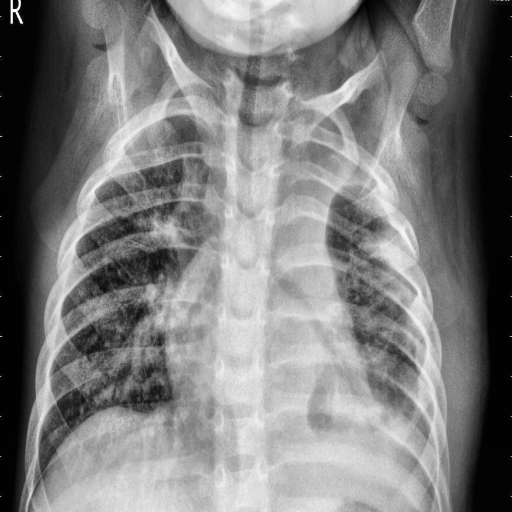
Finding: PNEUMONIA